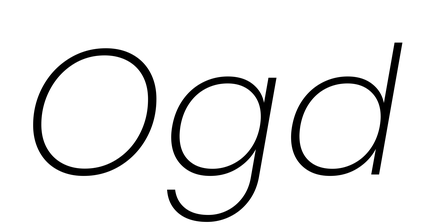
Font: Poppins-ExtraLightItalic